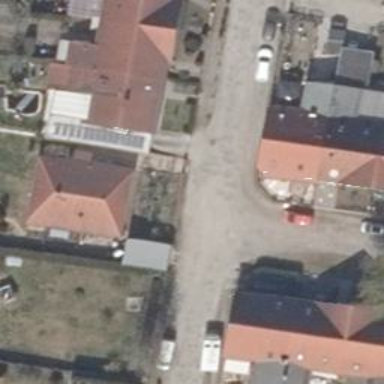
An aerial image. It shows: Residential road.